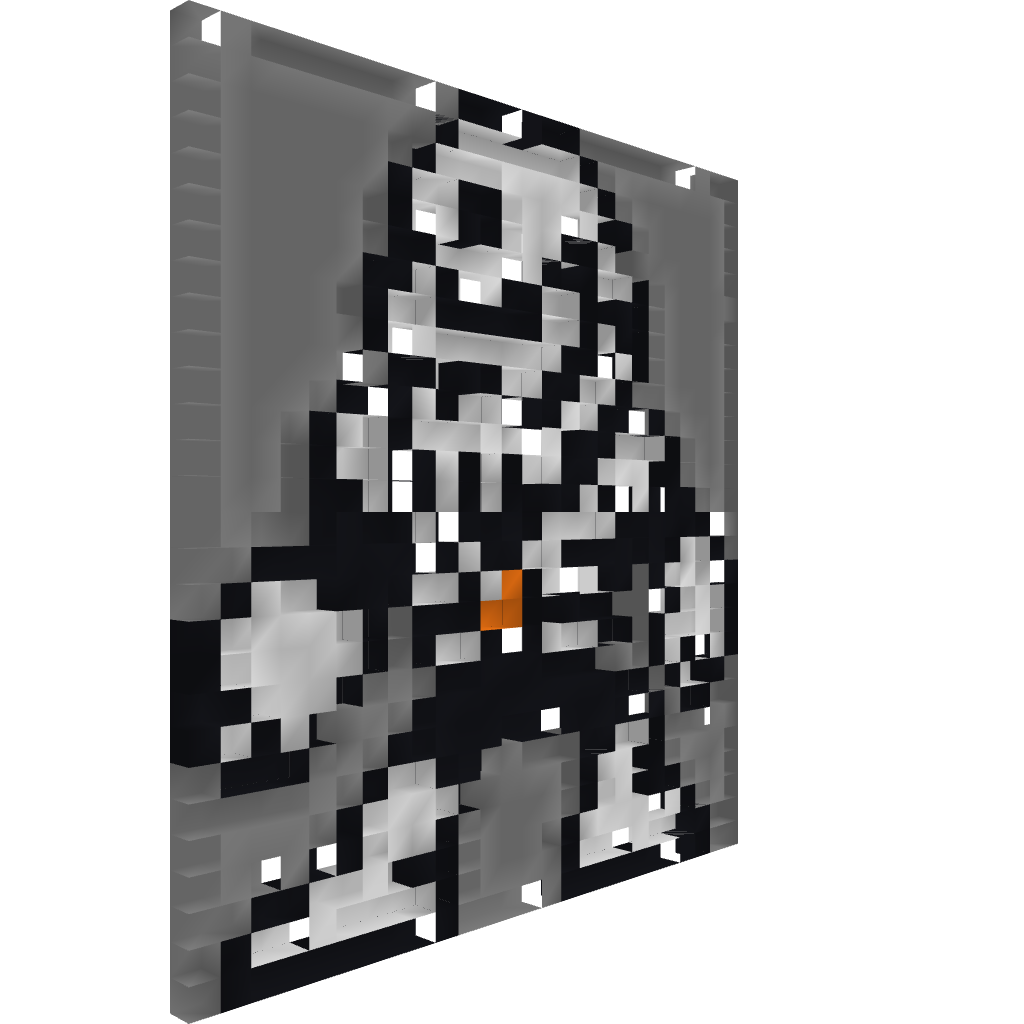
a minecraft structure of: Skull Man